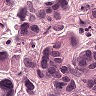
Metastatic tissue present: yes